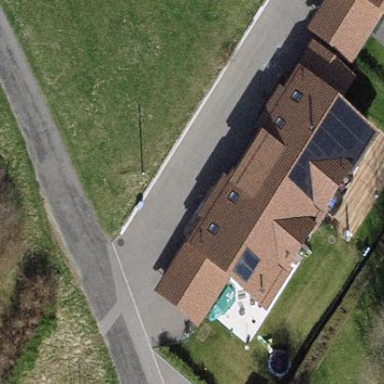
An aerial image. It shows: Simple house.